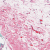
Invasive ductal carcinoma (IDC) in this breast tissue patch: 0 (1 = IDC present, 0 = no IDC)